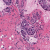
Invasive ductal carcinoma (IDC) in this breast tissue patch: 0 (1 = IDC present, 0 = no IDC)